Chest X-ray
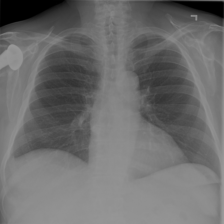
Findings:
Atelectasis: negative
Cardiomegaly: negative
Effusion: negative
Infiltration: positive
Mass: negative
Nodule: negative
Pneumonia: negative
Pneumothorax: negative
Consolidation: negative
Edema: negative
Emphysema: negative
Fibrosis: negative
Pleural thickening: negative
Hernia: negative